Question: Currently I have a shell script that has to Create a Cosmos DB account for MongoDB API in an existing resource group in an Azure project.
Bellow is the code snippet that does precisely that
'''
az cosmosdb create -n $accountName -g $resourceGroupName --kind MongoDB --default-consistency-level Eventual --locations regionName='West Europe' failoverPriority=0 isZoneRedundant=False --locations regionName='East US' failoverPriority=1 isZoneRedundant=False
'''
However this generates a Server Version 3.2 by default.

My goal is to replicate in an "az" command the following behavior from the UI <URL>
Do you know what I should change within that code snippet to have it creating directly a <URL>?
Thanks!
Mihai
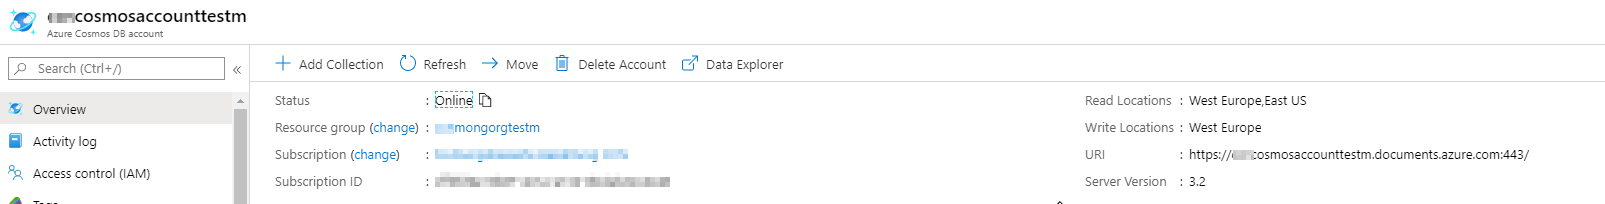
Answer: Just add '--capabilities EnableMongo' and it will create an account targeting MongoDB version 3.6.
So your command would be:
'''
az cosmosdb create -n $accountName -g $resourceGroupName --kind MongoDB --default-consistency-level Eventual --locations regionName='West Europe' failoverPriority=0 isZoneRedundant=False --locations regionName='East US' failoverPriority=1 isZoneRedundant=False --capabilities name=EnableMongo
'''
<URL>